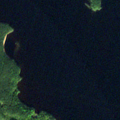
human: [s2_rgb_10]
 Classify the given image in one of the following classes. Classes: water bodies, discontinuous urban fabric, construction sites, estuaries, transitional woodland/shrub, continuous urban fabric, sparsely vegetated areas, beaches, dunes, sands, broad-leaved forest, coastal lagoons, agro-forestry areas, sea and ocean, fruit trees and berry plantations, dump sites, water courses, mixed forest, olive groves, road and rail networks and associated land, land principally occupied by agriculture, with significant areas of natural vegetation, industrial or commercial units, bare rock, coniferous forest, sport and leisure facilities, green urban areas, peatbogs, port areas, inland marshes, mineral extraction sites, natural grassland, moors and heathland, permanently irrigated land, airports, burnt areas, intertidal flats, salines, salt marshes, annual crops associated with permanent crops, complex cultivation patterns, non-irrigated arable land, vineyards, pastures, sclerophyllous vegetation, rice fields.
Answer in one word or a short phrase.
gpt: coniferous forest, water bodies